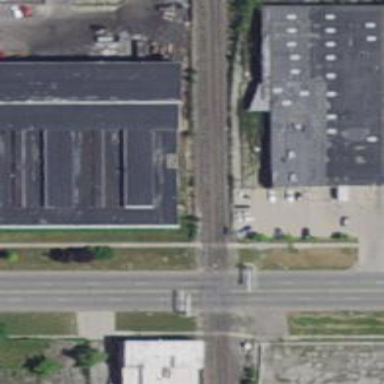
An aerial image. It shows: Railway crossing.